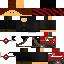
A male human skin with dark skin, wearing brown long hair dressed in a blue hoodie and black pants, featuring a closed mouth.